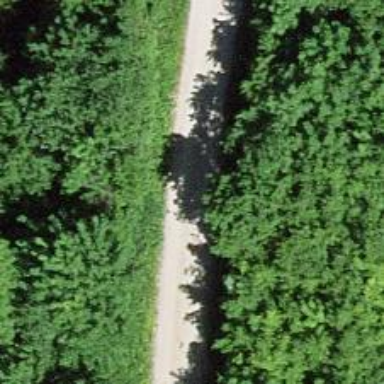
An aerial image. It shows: Unpaved track with grade2 surface.